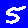
Digit: 5